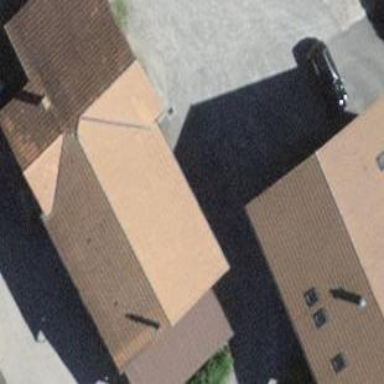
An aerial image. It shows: Garage.